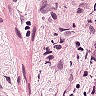
Metastatic tissue present: yes